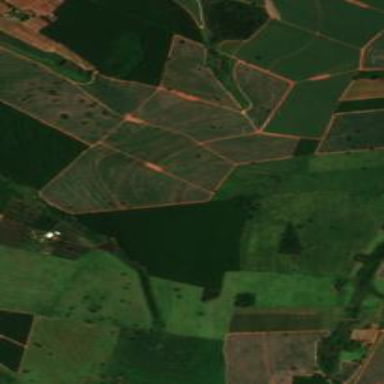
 which is harvested to produce sugar cane."